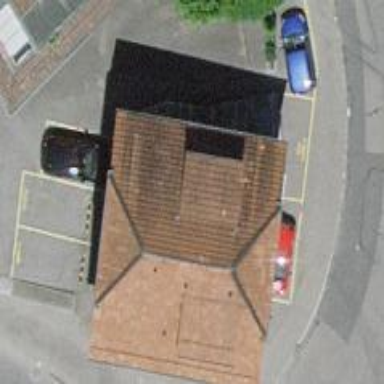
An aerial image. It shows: Fast food establishment.